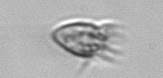
Label: Paratontonia_gracillima